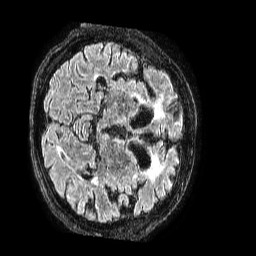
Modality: FLAIR
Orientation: axial
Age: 67
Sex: male
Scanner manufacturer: philips
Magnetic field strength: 1.5 T
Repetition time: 4.8 s
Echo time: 0.38 s